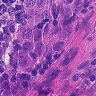
Metastatic tissue present: yes